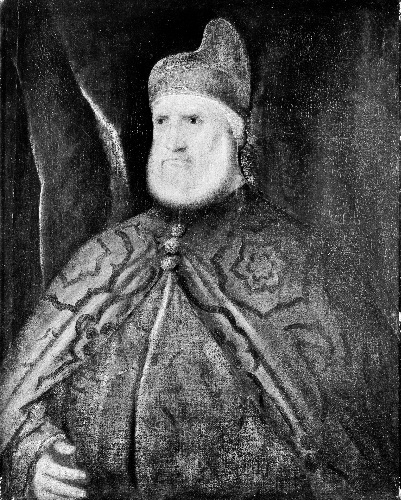
Title: Doge Andrea Gritti (1455–1538)
Artist: Titian
Artist bio: Italian, Pieve di Cadore ca. 1485/90?–1576 Venice
Object type: Painting
Classification: Paintings
Medium: Oil on canvas
Dimensions: 40 1/4 x 31 3/4 in. (102.2 x 80.6 cm)
Department: European Paintings
Credit line: The Friedsam Collection, Bequest of Michael Friedsam, 1931
Accession year: 1932
Repository: Metropolitan Museum of Art, New York, NY
Tags: Men|Portraits